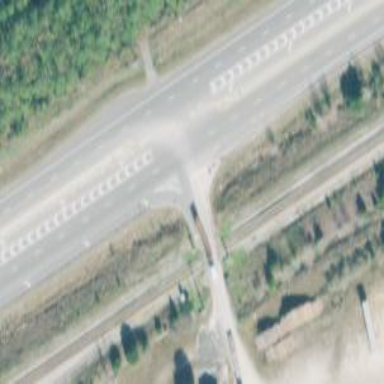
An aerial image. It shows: Expressway with dual carriageway. The highway has asphalt surface.